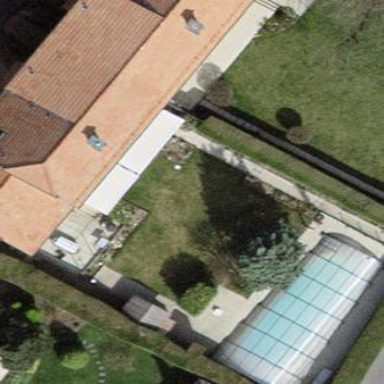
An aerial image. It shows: Garden enclosed by fence.